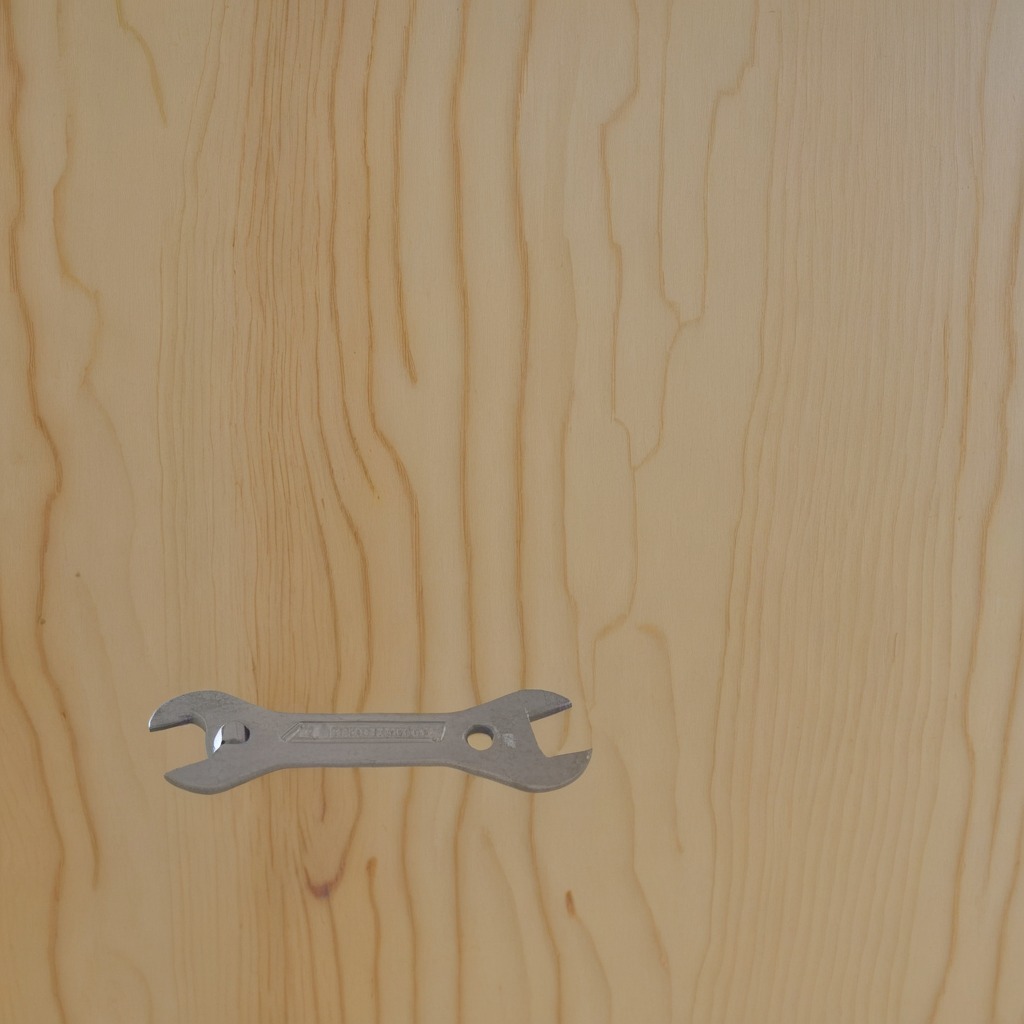
An wrench is lying on the plywood surface in the paint workshop.